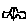
Label: car